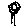
Label: flower